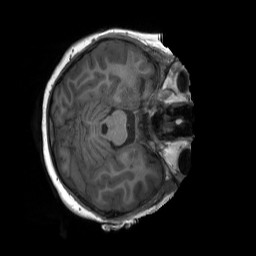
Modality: T1w
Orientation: axial
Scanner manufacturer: siemens
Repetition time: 2.3 s
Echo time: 0.00229 s